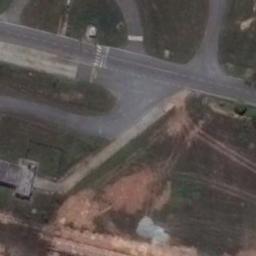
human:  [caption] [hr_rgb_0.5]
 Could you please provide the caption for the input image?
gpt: The runway goes through the lawn and some other roads connect to the runway .

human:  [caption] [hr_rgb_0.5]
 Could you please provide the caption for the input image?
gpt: The runway is on the grass next to the bare land .

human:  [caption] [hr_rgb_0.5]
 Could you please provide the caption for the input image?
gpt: Next to many complex staggered runways are large green lawns with white short and thick markings on the runway .

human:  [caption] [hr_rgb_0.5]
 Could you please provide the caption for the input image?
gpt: The grass is around the runway .

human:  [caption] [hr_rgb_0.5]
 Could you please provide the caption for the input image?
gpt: There are green lawns beside the runway .